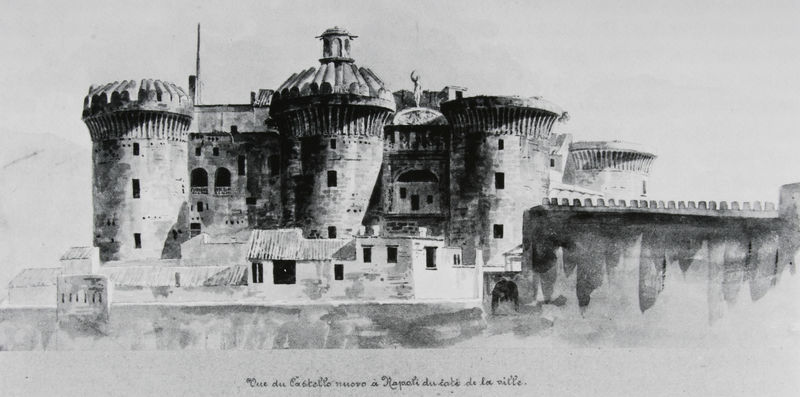
Titel: Ansicht des Castel Nuovo in Neapel
Künstler: Friedrich von Gärtner
Standort: München
Institution: Architekturmuseum der Technischen Universität
Schlagwörter: gemälde, himmel, schatten, wasser, weiß, wolken, aquarell, fenster, grau, hintergrund, licht, schwarz, zeichnung, anlage, dach, gebäude, schloss, wand, architektur, stein, steine, häuser, brücke, figur, rund, turm, statue, balkon, spanien, schrift, ansicht, bogen, fassade, italien, vedute, dächer, mauer, ziegel, rundbogen, kuppel, fahnenmast, tor, zinnen, foto, fotografie, photographie, bögen, tusche, burg, eckig, türme, festung, mauerwerk, schwarzweiss, radierung, text, göttin, photo, mauern, stall, lich, fesnter, zinne, veduta, schiessscharten, neapel, stallungen, rundturm, kastell, burganlage, turme, luken, castell, kastel, napoli, castello, ville, aqzarell